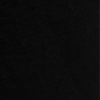
Label: not_dusty